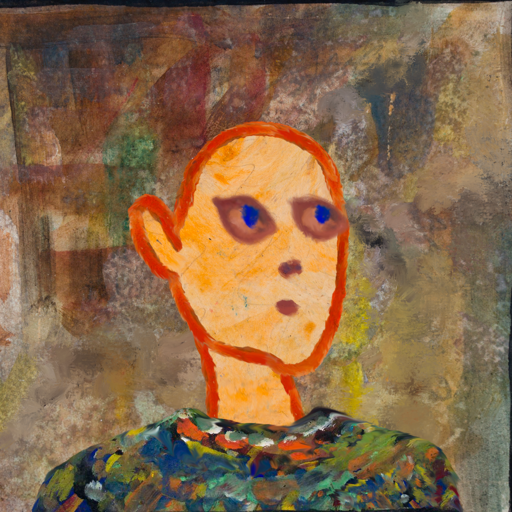
Background: Mosgoul, Head And Neck Side: Experience, Face Side: Mother_And_Son_Mother, Bust: An_Impression, Hair Side: Blank, Head Accessory: Blank, Second Necklace: Blank, Necklace: Blank, Baby: Blank